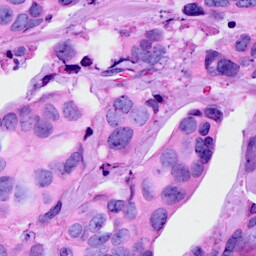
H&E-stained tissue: Breast